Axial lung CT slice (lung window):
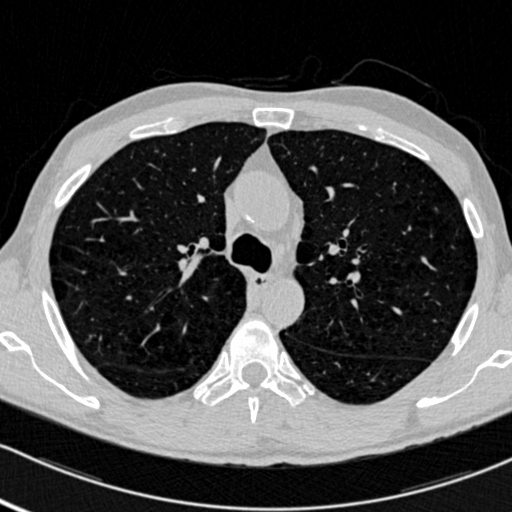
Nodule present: no